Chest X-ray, AP view. Patient: 58 years old, sex F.
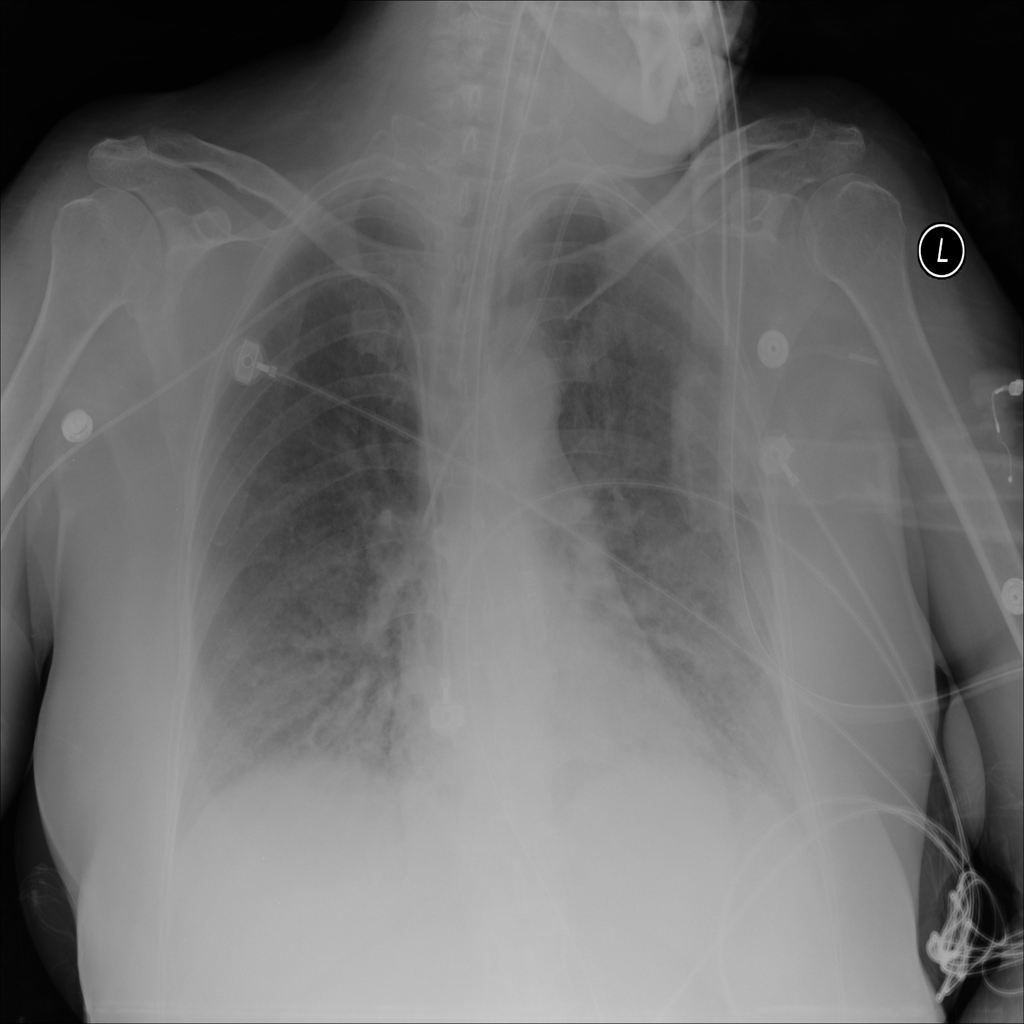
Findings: Infiltration